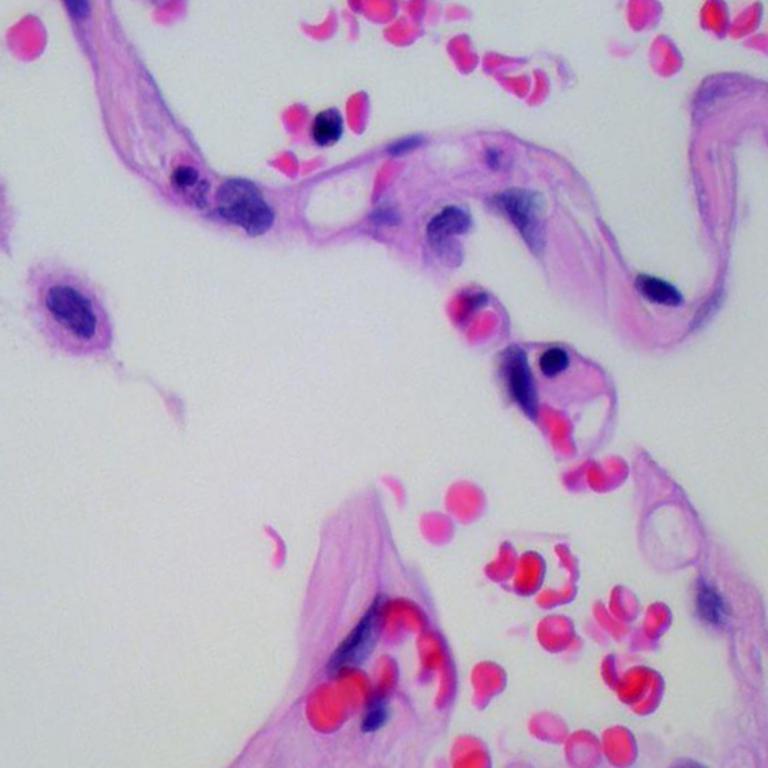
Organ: lung
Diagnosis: benign